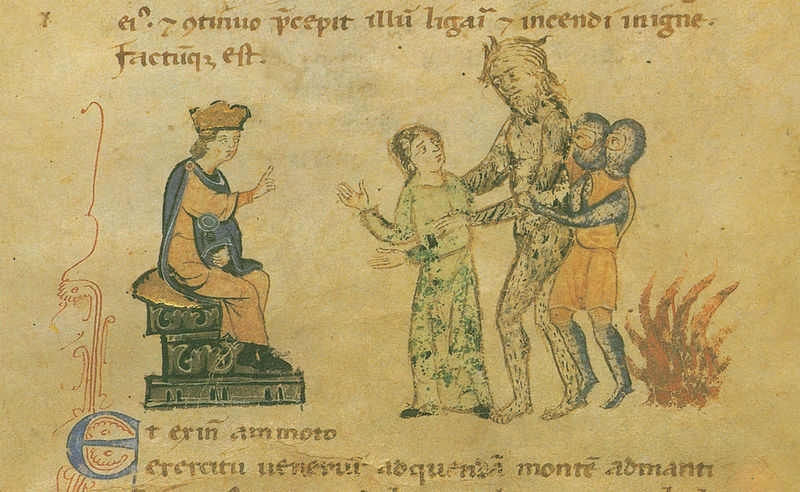
Titel: Alexanderroman
Institution: Leipzig, Stadtbibliothek
Schlagwörter: blau, feuer, mann, grün, sitzen, finger, frau, geste, männer, orange, zeichnung, rot, stehen, sitzend, stehend, krone, schrift, blue, crown, hands, kaiser, king, könig, men, pope, red, soldaten, soldier, soldiers, thron, throne, black, gray, green, hair, sitting, woman, yellow, detail, buch, flammen, seite, text, initiale, herrscher, dämon, ritter, buchdruck, buchseite, junger mann, greek, man, mittelalter, fabelwesen, german, armor, child, helmet, illustration, beard, devil, letters, peasants, monster, arms, latein, lateinisch, prayer, large, medieval, fire, god, book, buchmalerei, riese, arabic, miniature, flames, bible, blessing, judgement, standing, beast, latin, illumination, judgment, flame, middle ages, manuscript, throb, queen, missale, prisoner, knights, helmets, bread, ruler, pilgrims, satan, giant, crusades, capture, illuminated, hairy, judge, et, judging, janus, factuqz, eft, erin, big foot, wolfsmensch, prisioner, rouller, biböle